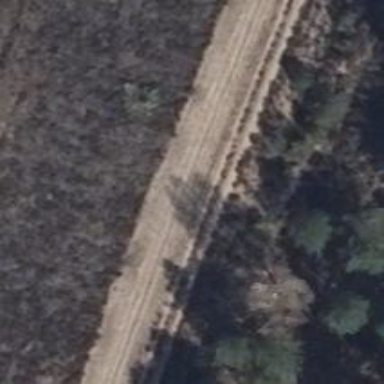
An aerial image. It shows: Sandy track with grade 4 tracktype.